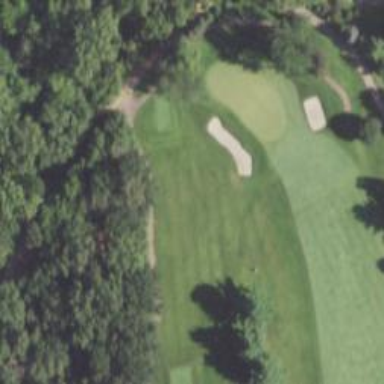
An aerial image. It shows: Path for both road and golf.